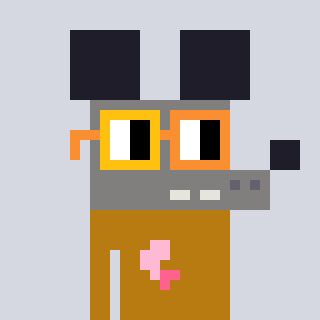
a pixel art character with square yellow and orange glasses, a mouse-shaped head and a gold-colored body on a cool background